Field crop: maize
Growth stage: 1
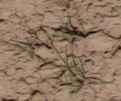
Species: lolium